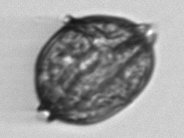
Label: Protoperidinium